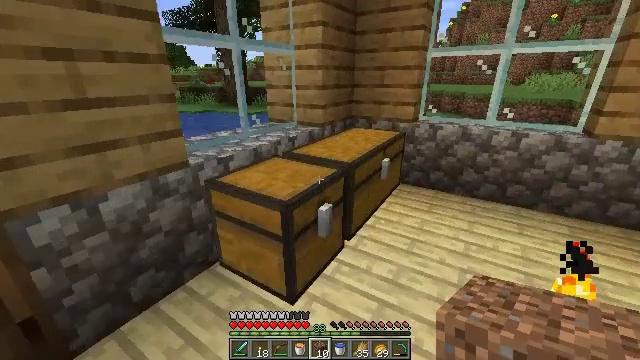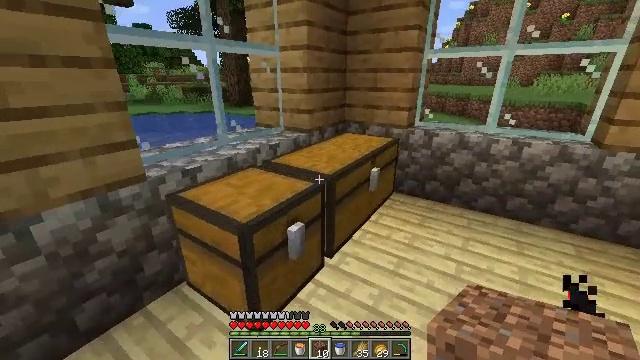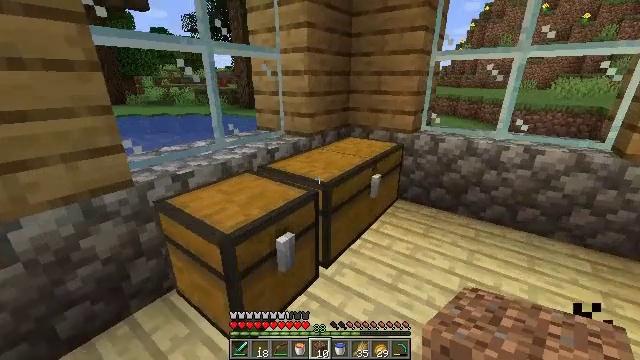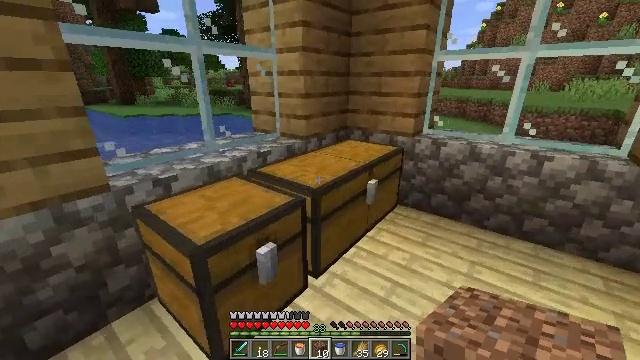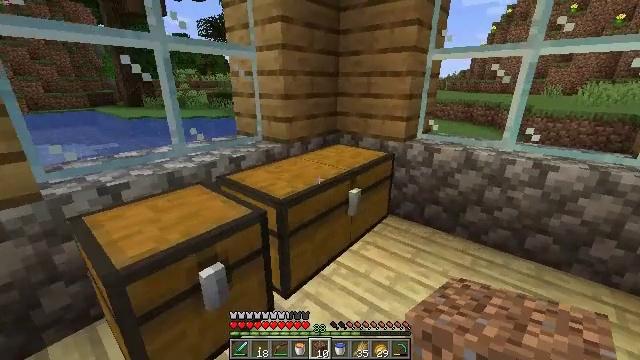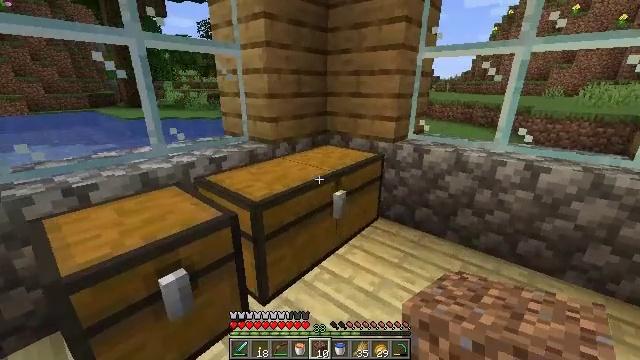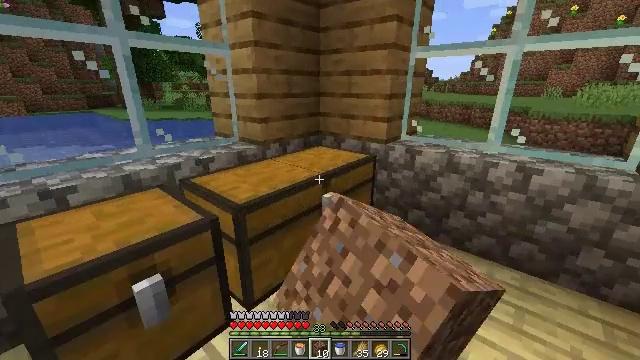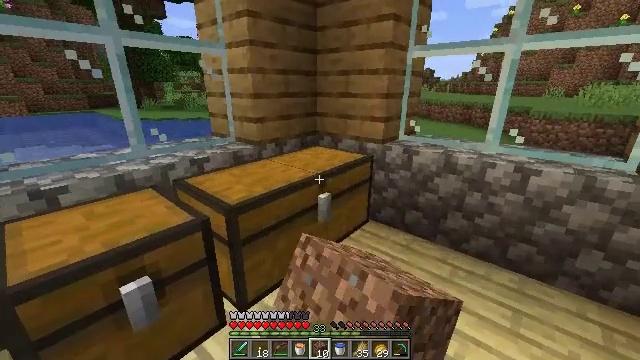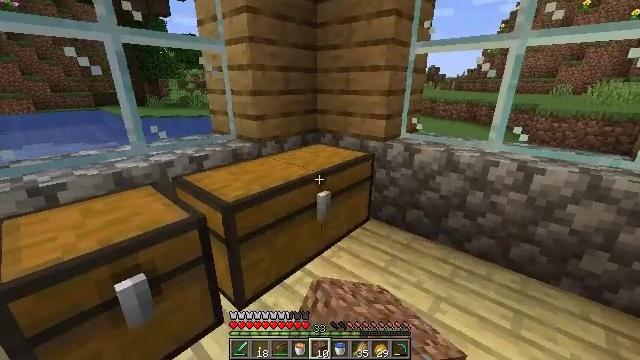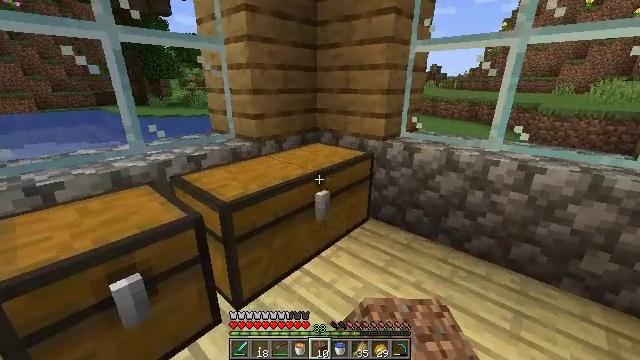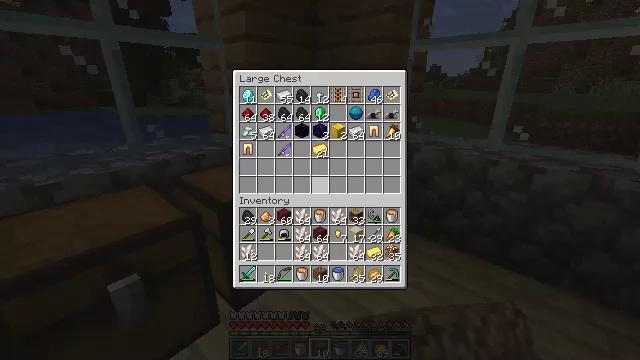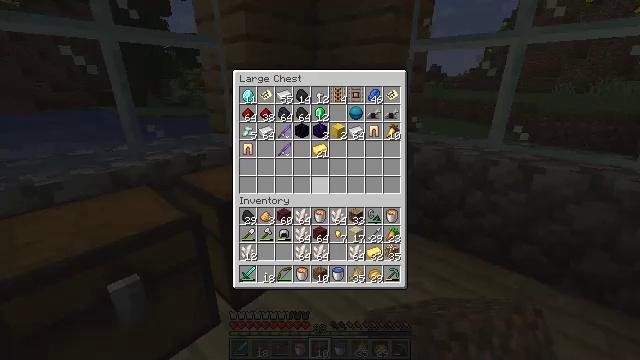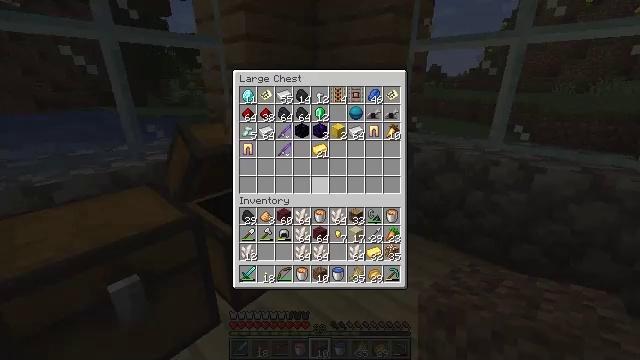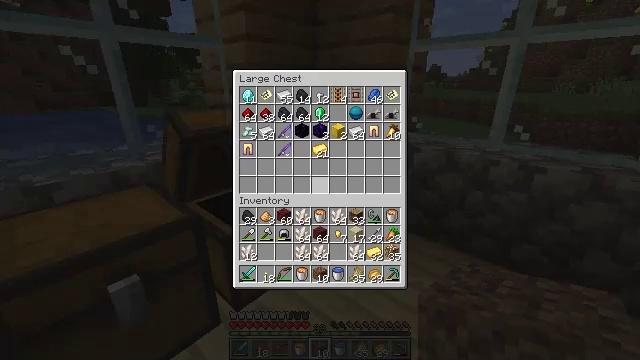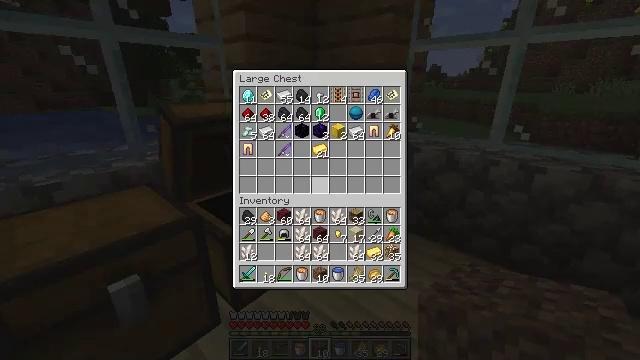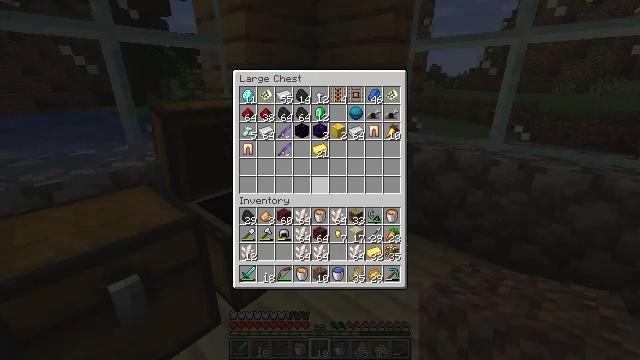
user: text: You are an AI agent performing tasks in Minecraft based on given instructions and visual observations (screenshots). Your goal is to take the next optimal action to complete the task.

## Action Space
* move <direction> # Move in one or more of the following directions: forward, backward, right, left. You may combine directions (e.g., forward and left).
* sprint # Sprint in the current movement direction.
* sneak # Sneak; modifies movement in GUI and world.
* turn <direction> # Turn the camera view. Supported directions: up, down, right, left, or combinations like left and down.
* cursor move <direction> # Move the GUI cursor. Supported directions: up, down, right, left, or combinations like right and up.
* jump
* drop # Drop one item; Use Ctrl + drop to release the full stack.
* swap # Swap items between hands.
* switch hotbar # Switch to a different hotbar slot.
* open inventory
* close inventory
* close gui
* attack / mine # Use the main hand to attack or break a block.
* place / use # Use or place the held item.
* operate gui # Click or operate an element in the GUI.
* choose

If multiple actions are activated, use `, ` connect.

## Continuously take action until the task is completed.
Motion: motion action
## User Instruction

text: Open the crafting table to create a quartz block from nether quartz.
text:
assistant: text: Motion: move forward and move right, turn left
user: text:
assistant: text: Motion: move forward and move right, turn left
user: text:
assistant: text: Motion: move forward and move right, turn left
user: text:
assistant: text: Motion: move forward and move right, turn left
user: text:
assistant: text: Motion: move right, use / place
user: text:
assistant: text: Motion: use / place
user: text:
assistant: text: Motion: use / place
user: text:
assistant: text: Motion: no_op
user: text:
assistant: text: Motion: no_op
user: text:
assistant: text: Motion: no_op
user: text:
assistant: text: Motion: no_op
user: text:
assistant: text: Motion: no_op
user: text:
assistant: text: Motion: no_op
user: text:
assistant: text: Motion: no_op
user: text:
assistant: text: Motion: no_op
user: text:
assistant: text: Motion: no_op
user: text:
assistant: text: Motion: no_op
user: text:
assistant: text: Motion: cursor move down
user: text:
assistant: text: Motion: cursor move right and down
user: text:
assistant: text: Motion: cursor move right and down
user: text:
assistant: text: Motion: cursor move right and down
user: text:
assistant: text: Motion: no_op
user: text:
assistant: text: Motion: no_op
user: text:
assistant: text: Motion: no_op
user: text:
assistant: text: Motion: sneak
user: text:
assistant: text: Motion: sneak
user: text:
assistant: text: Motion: sneak
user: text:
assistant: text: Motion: sneak
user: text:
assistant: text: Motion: sneak
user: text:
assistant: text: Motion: sneak, operate gui